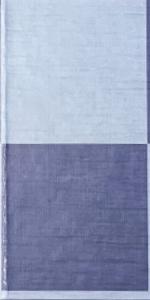
Label: Empty